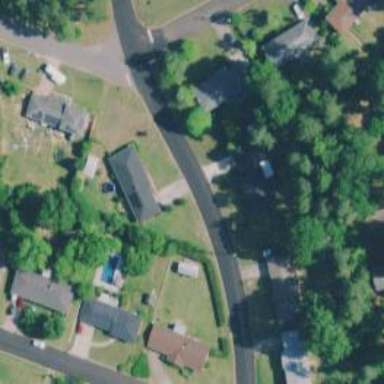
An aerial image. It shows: Residential road.